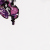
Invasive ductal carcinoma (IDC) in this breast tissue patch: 0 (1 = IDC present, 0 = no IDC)